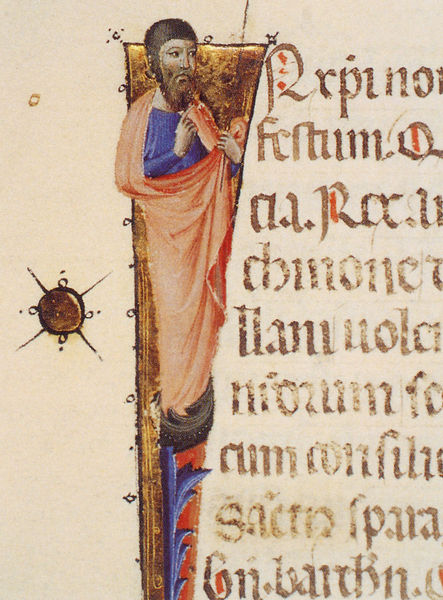
Titel: Llibre Verd de Barcelona
Institution: Barcelona, Arxiu Històric de la Ciutat de Barcelona
Schlagwörter: blau, blätter, hand, mann, umhang, finger, geste, hut, mund, nase, rot, haube, bart, kappe, arm, augen, bibel, auge, gold, mantel, gotik, lippen, rund, stock, kopfbedeckung, papier, stab, dekoration, zeigefinger, zeigen, antike, stern, seite, text, kugel, beten, ornamental, gestus, mittelalter, gelehrter, handschrift, arkanthus, latein, zeigegestus, buchmalerei, inkunabel, illumination, papüier, buchmalere3i, gold renaissance